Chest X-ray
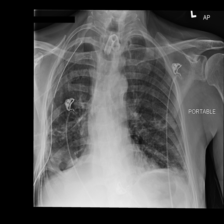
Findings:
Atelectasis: negative
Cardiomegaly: negative
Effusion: negative
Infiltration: negative
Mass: negative
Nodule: negative
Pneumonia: negative
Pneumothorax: negative
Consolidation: negative
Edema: negative
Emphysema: negative
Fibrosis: negative
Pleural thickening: negative
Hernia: negative